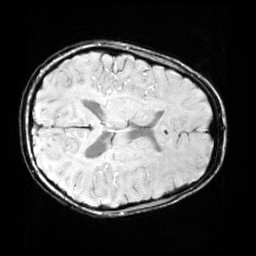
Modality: SWI
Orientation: axial
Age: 11
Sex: female
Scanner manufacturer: siemens
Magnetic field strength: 3 T
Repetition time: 0.027 s
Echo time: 0.02 s